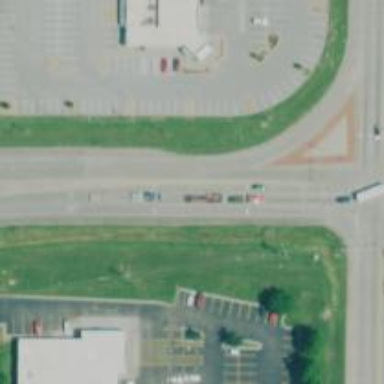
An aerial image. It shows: Asphalt road designated as trunk highway.